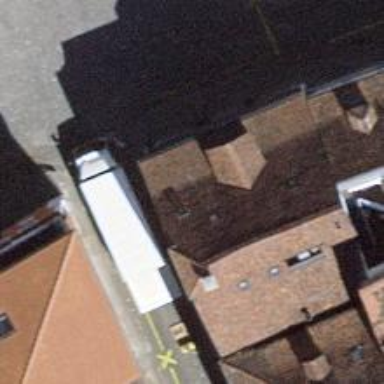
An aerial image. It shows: Restaurant.